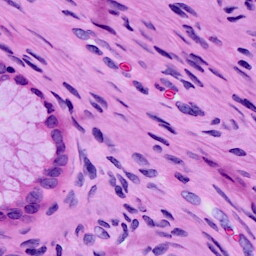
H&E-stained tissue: Cervix